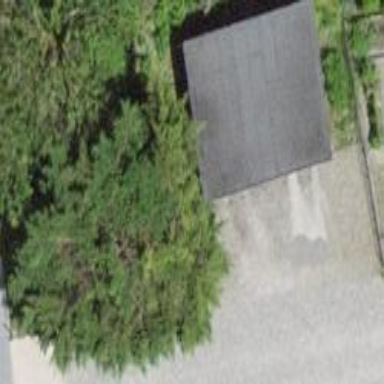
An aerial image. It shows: View of roof of building.